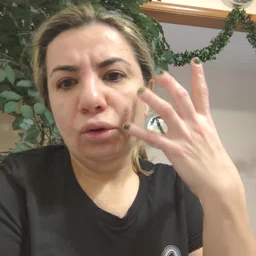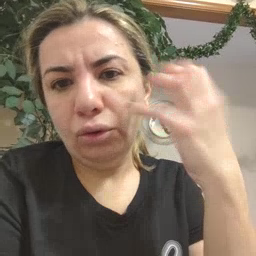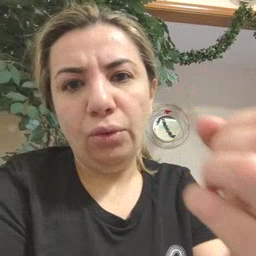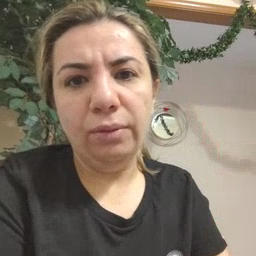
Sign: go